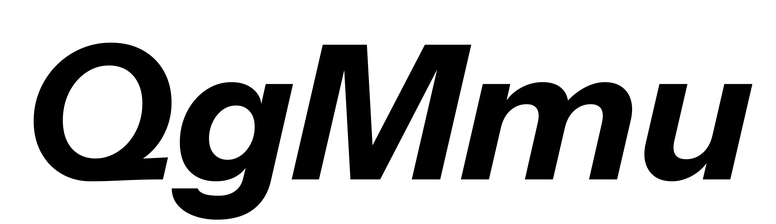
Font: InstrumentSans-Italic_Bold_Italic